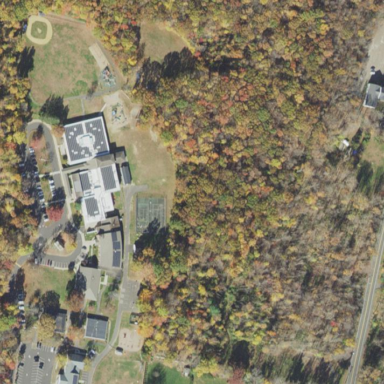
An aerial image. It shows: School.